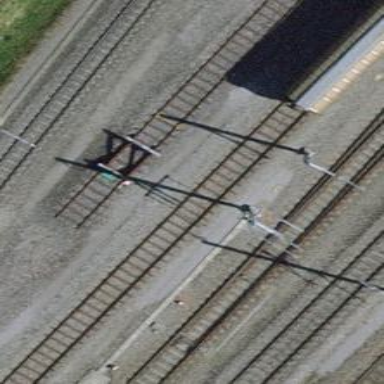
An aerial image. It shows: Railway buffer stop.